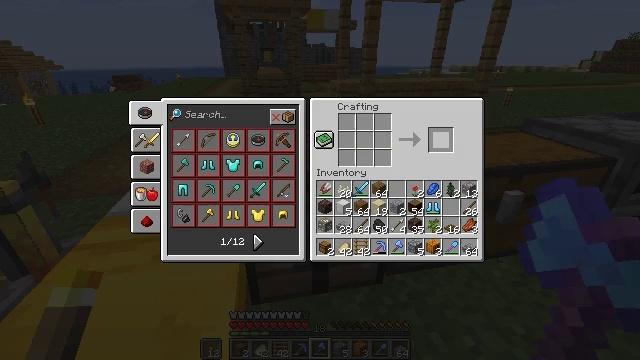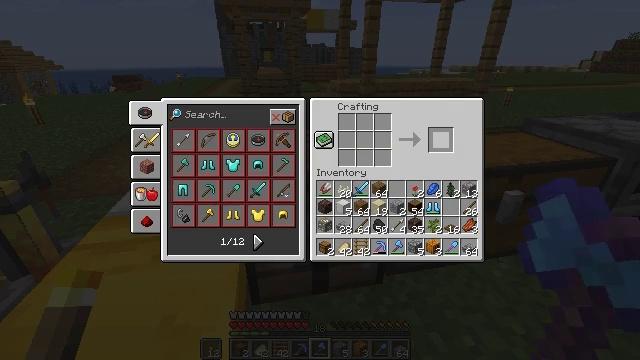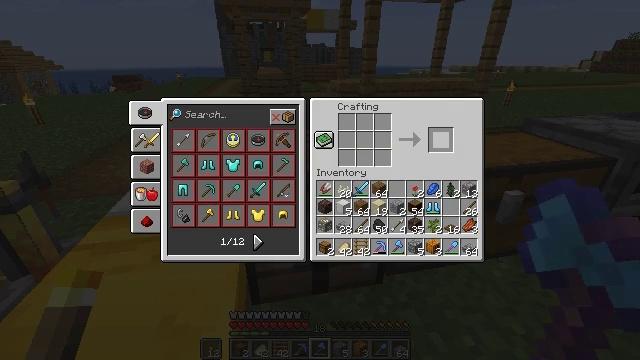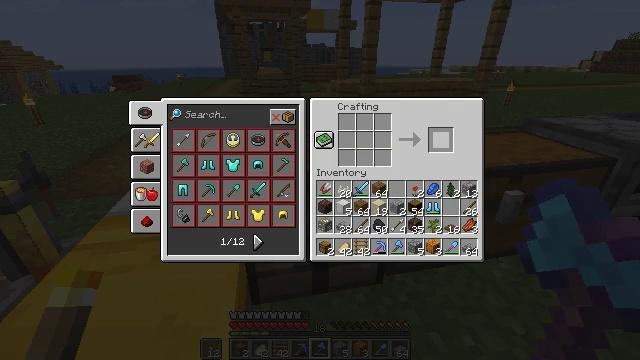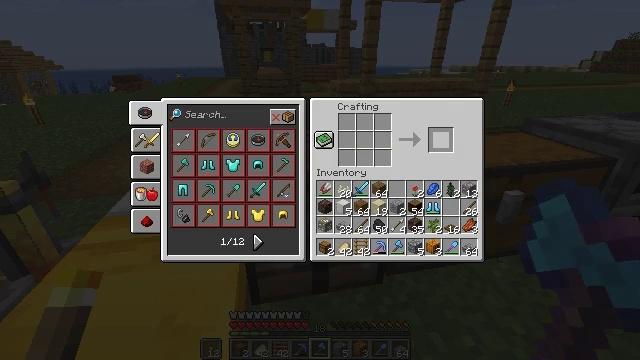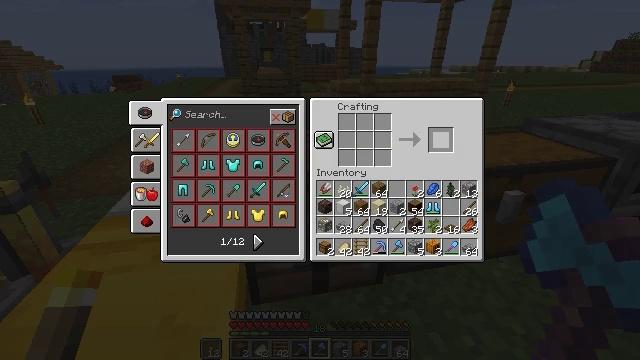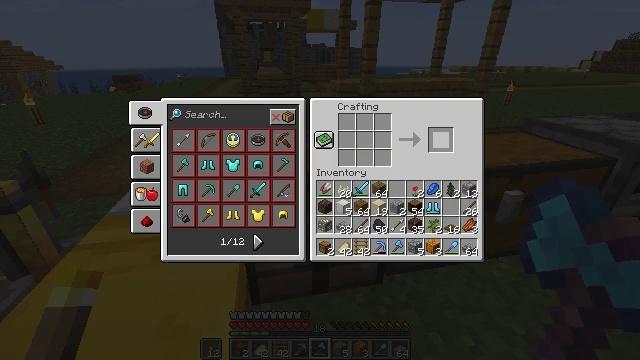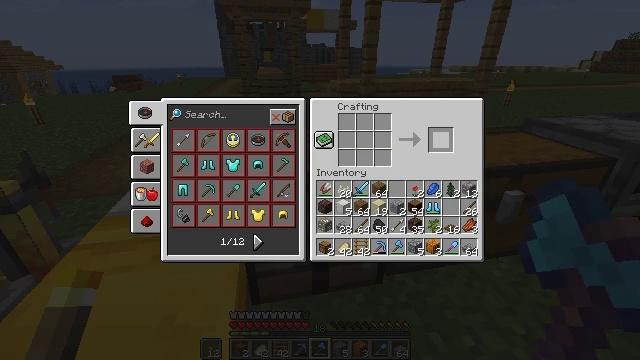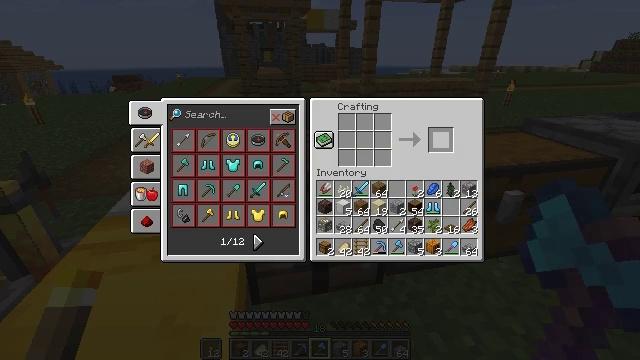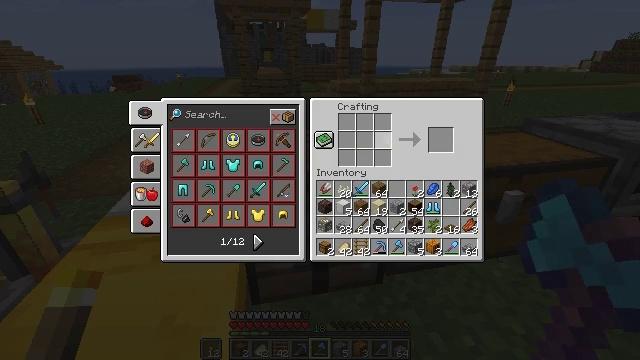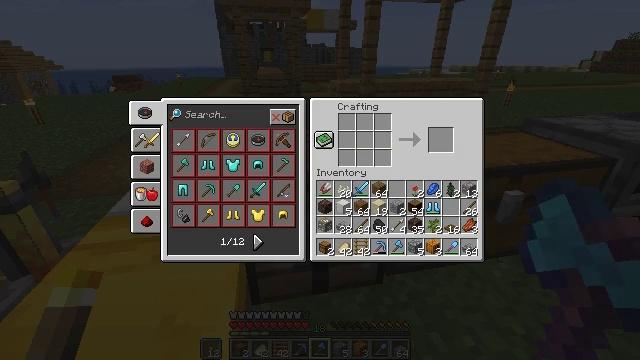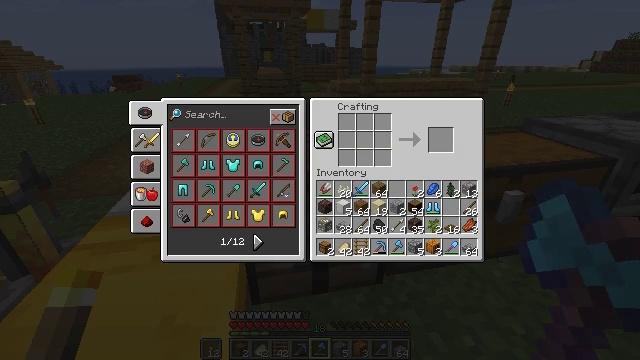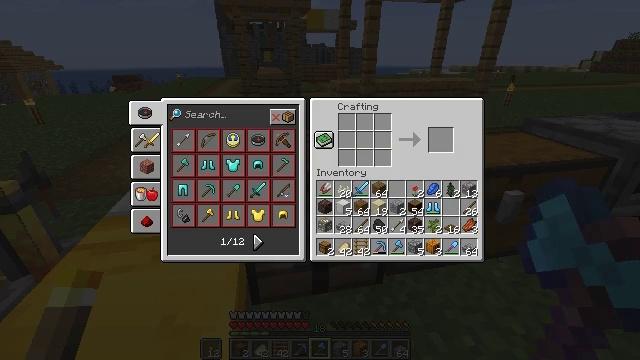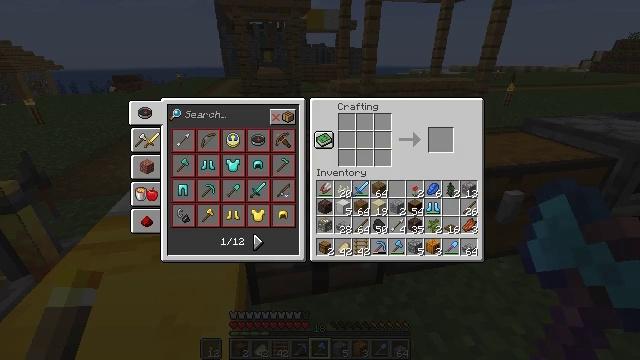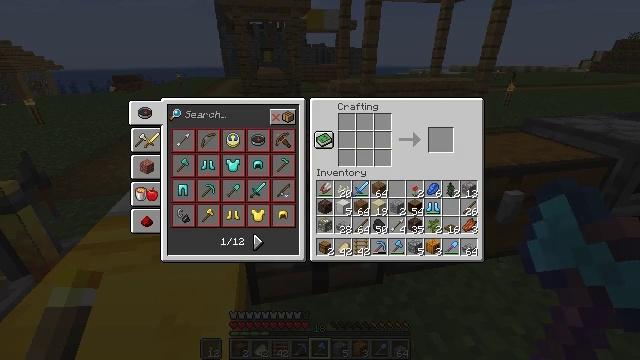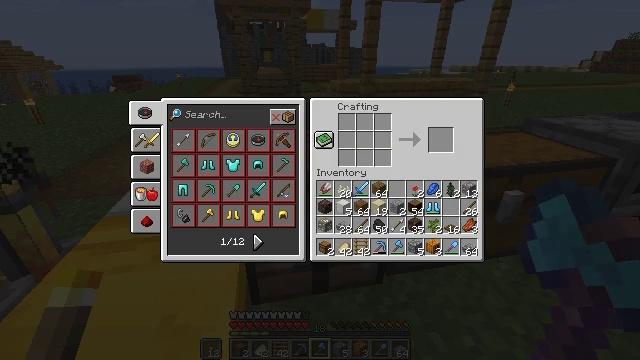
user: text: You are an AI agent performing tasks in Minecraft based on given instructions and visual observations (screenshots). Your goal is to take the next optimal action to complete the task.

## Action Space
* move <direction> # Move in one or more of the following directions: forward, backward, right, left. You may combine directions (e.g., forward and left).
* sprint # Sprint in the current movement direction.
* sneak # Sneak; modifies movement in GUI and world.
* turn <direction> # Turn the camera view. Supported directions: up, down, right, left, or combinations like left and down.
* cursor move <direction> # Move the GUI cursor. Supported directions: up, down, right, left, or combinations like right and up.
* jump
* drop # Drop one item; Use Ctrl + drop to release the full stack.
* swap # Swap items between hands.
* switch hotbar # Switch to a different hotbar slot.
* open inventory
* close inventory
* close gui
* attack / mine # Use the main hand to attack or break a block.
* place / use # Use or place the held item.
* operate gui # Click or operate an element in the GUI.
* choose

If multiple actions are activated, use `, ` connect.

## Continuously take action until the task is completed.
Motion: motion action
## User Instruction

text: Craft the soul campfire with soul soil, sticks, and logs.
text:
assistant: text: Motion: sneak, open gui
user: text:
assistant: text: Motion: sneak
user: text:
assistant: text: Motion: sneak
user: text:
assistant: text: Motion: sneak
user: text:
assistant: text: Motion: sneak
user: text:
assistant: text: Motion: sneak
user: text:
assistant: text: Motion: sneak
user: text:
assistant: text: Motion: sneak
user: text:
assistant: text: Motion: cursor move left
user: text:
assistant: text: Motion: cursor move left and up
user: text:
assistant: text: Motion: cursor move left
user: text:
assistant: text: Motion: no_op
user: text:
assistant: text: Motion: no_op
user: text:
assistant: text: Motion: no_op
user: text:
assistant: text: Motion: no_op
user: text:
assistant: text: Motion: no_op
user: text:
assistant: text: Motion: no_op
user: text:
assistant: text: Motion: operate gui
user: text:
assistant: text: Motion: operate gui
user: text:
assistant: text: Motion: operate gui
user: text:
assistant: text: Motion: no_op
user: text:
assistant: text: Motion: no_op
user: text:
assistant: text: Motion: no_op
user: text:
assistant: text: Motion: no_op
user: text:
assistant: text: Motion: no_op
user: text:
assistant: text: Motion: no_op
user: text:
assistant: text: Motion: no_op
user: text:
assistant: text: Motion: no_op
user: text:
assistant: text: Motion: no_op
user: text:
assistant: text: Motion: no_op